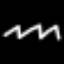
Label: squiggle